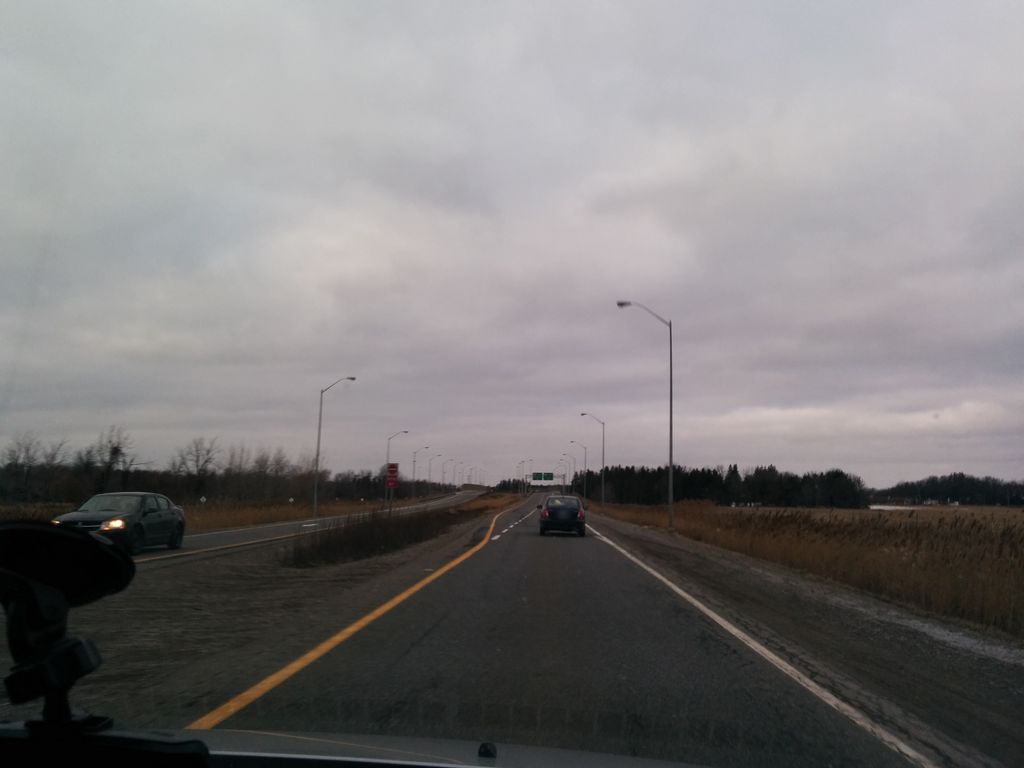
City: hamilton